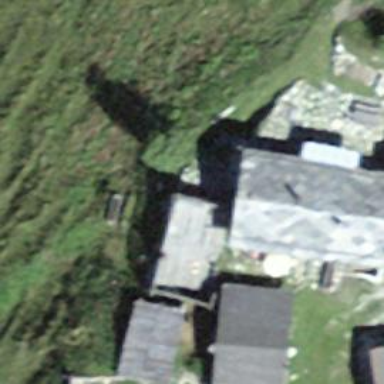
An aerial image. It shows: Gabled building.